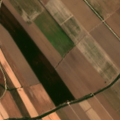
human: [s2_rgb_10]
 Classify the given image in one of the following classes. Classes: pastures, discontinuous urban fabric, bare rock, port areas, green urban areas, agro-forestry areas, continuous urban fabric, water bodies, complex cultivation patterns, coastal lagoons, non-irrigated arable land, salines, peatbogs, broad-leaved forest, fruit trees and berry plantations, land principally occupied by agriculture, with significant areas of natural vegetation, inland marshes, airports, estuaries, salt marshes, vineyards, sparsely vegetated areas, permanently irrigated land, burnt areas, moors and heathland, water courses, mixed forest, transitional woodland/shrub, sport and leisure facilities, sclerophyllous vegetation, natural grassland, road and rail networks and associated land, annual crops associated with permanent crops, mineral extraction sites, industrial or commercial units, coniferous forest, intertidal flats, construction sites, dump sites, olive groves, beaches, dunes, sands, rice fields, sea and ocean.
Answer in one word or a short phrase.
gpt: permanently irrigated land